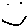
Label: smiley face